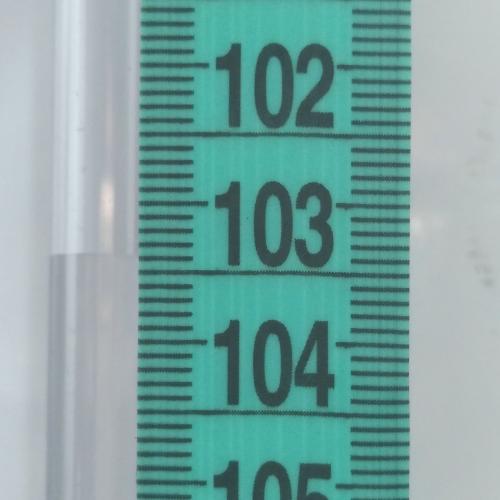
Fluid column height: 103.4 cm